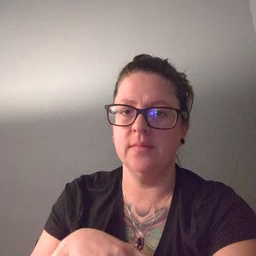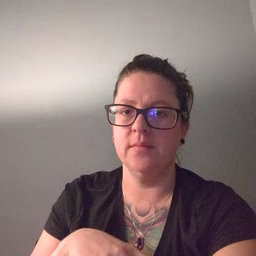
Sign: hen